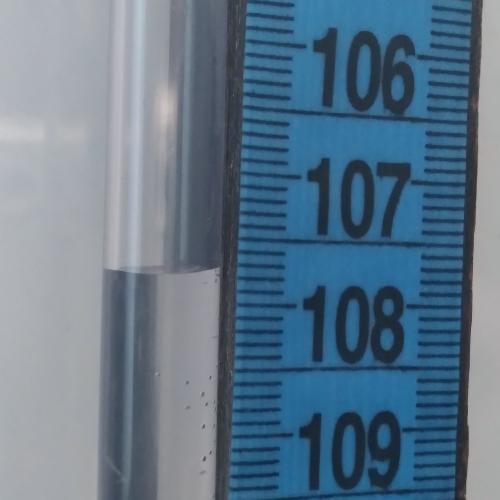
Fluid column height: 107.7 cm